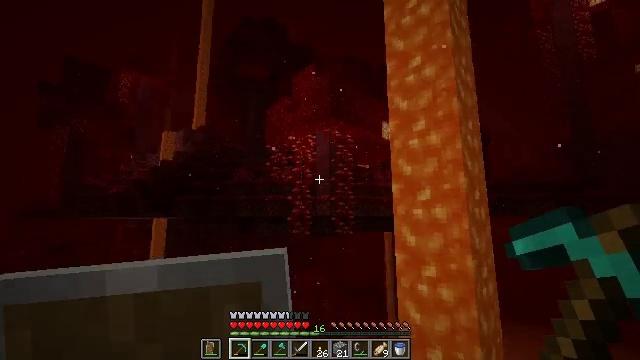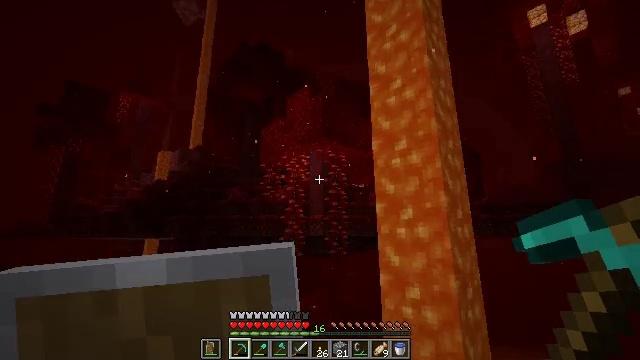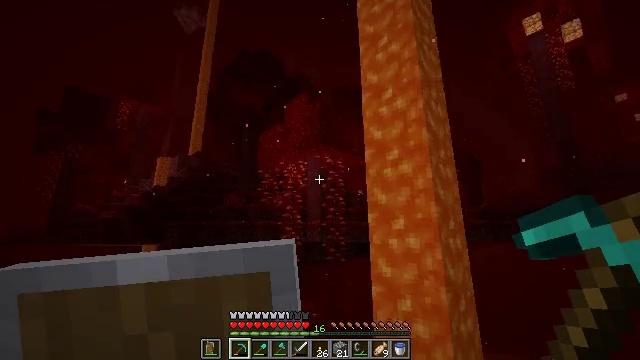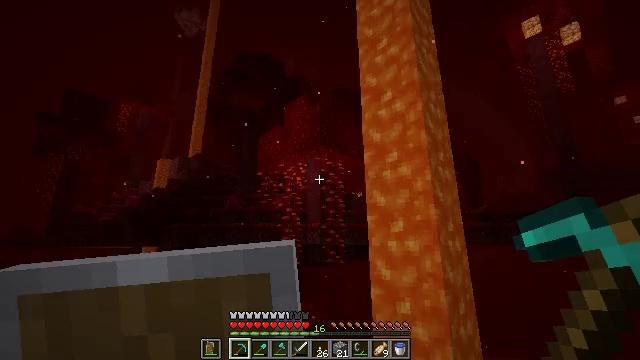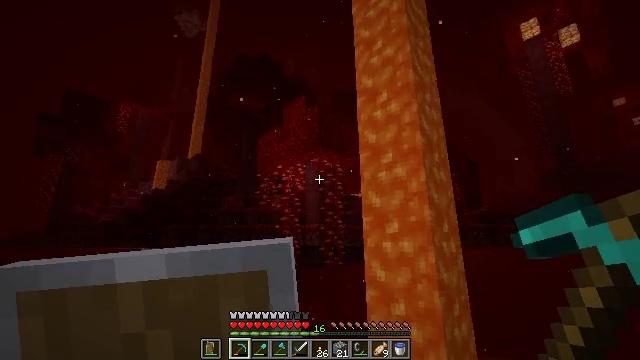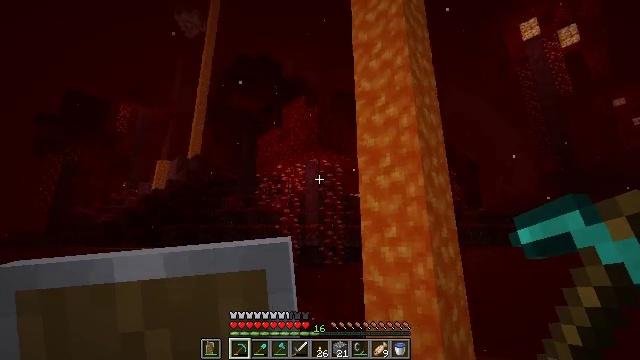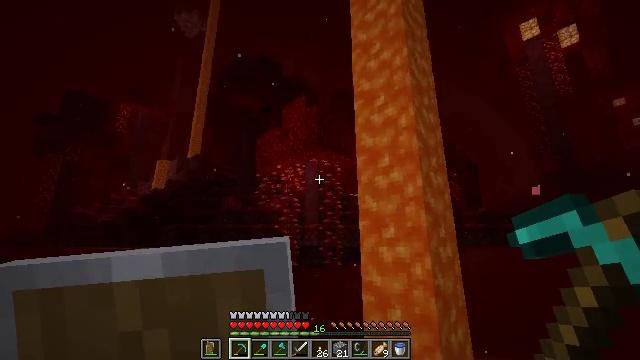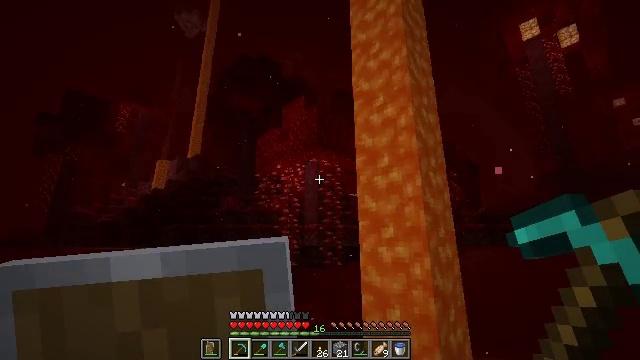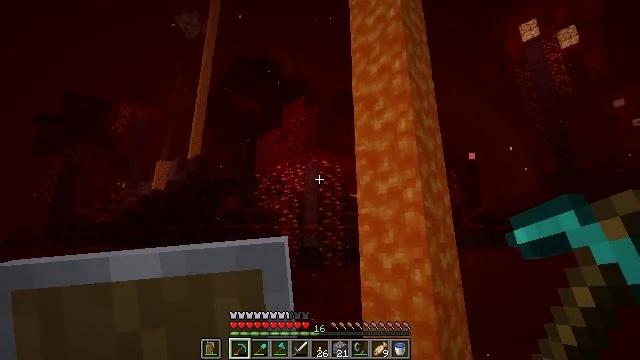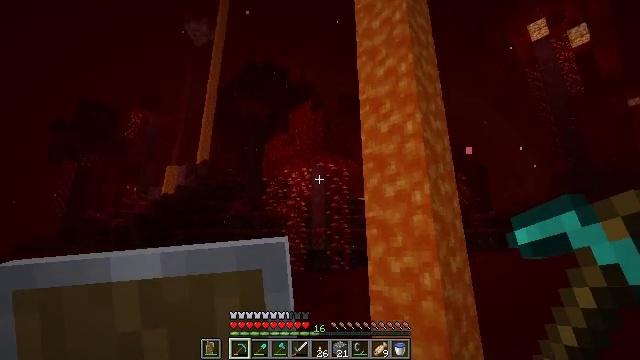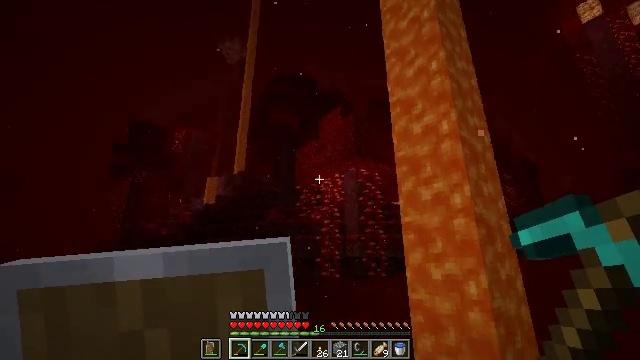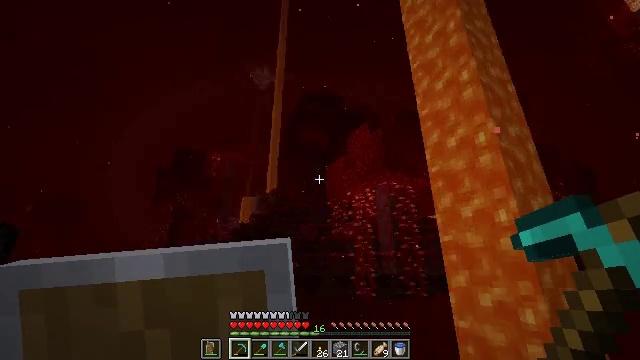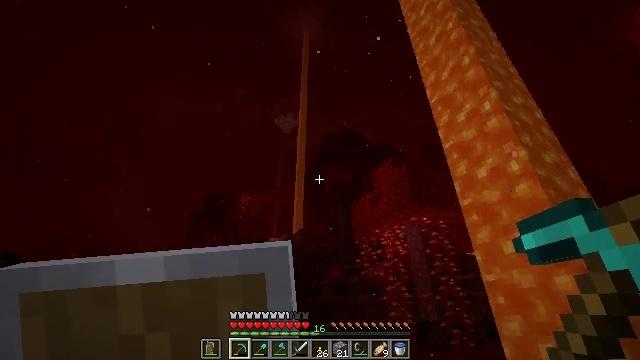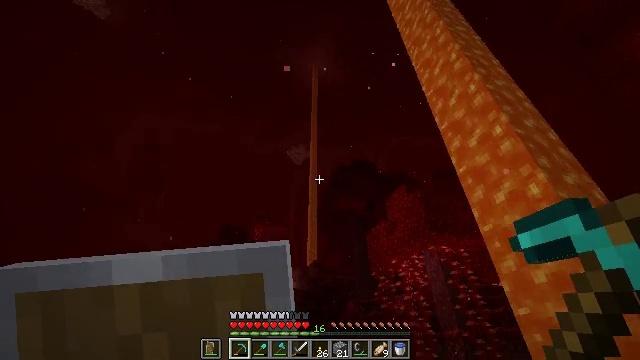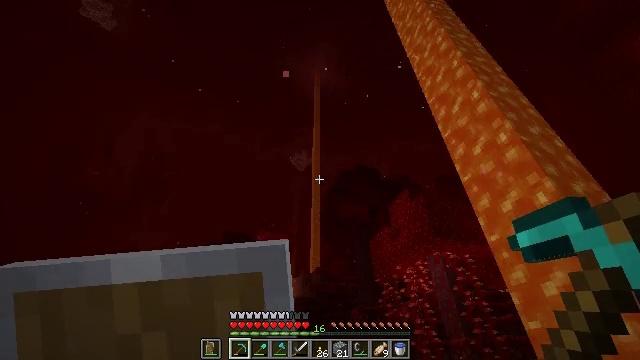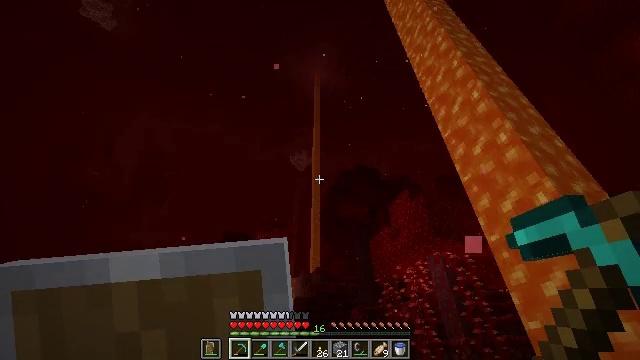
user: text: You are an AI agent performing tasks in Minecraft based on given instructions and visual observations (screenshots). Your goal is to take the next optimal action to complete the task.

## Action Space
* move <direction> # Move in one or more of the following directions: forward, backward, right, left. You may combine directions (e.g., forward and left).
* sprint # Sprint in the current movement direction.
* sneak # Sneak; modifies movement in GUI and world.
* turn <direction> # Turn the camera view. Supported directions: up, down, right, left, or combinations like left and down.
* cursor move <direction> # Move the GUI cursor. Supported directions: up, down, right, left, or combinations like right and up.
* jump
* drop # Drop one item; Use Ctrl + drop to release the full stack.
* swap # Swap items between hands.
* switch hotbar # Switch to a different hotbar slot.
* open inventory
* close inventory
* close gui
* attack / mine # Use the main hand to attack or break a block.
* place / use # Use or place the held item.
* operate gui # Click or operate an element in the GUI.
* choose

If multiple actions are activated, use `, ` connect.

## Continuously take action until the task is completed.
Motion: motion action
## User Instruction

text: Gather the nether wart block from a crimson forest.
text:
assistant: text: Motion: move right, turn up
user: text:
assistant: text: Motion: turn up
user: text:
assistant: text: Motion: no_op
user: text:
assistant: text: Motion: no_op
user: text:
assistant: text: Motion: no_op
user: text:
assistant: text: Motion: no_op
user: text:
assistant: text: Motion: no_op
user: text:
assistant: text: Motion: no_op
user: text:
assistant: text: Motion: turn left
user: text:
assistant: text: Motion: turn left and up
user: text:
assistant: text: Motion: turn left and up
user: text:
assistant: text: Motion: turn left and up
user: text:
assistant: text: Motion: turn left and up
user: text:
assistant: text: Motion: turn up
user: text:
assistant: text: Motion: no_op
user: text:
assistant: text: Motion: no_op
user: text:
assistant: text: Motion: no_op
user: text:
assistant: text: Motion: no_op
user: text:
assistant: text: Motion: no_op
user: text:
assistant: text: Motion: no_op
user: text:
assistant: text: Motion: no_op
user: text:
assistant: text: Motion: no_op
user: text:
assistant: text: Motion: no_op
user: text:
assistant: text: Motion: turn left and up
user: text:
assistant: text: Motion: turn left and up
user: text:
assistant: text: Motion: turn left
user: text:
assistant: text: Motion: turn left and down
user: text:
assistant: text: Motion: no_op
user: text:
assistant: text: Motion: no_op
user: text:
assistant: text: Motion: no_op